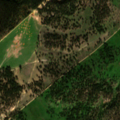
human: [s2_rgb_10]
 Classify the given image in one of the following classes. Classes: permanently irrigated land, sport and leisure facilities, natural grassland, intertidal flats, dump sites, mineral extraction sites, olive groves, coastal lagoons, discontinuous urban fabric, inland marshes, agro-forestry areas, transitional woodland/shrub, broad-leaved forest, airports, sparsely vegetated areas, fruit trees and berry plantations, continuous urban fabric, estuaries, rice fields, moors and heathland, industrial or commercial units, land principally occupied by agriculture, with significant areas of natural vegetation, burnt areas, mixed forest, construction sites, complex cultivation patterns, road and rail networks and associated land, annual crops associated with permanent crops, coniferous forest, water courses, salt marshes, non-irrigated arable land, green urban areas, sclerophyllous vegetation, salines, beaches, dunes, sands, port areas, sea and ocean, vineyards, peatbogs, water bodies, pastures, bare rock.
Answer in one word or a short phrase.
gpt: permanently irrigated land, agro-forestry areas, broad-leaved forest, mixed forest